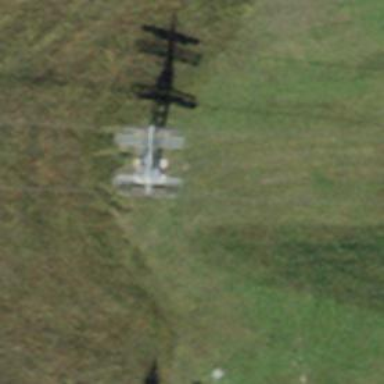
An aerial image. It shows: Pylon used for aerialway.